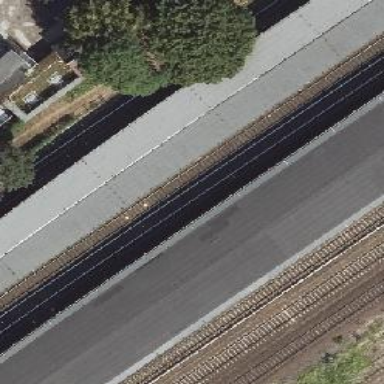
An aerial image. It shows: Close-up of railway platform edge.